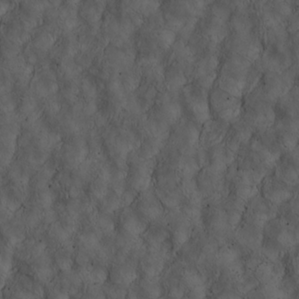
Label: non_frost